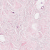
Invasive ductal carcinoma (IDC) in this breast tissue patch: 0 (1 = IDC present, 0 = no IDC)